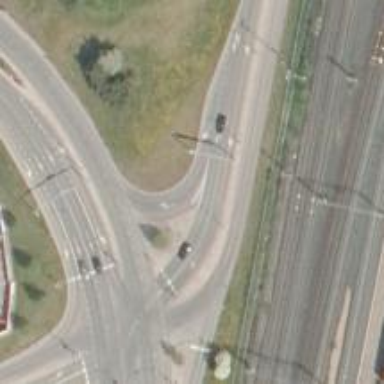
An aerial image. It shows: Road with "give way" sign.